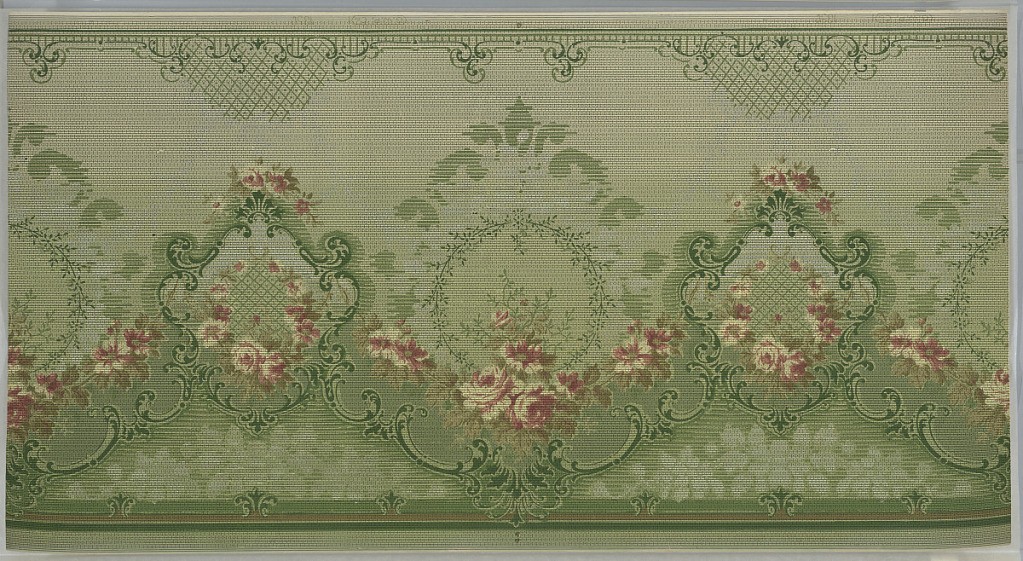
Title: Frieze
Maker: Gledhill Wall Paper Co., New York, New York, founded 1900
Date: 1905–1915
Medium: Machine-printed paper
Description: Alternating large and medium floral medallions. Large medallions have foliate wreaths framed by striated scrolls. Medium medallions have rose wreaths with a trellis interior encricled by foliate scrolls. The medallions are connected by large rose swags and foliate scroll swags that culminate in scallops with pendants. The bottom has monocromatic floral bunches and brattishing pattern. Top has scrolls and trellis pattern. Background is a grid of vertical dashes and dots on a ground that shades from light green to grey (bottom to top). Printed in browns, greens, pinks, light yellow and white. Printed in top selvedge: "G.W.P. Co." pattern number  "1350".